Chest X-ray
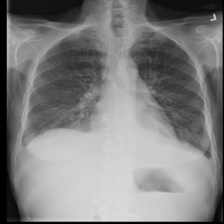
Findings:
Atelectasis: negative
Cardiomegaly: negative
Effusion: positive
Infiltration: negative
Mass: negative
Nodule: negative
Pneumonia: negative
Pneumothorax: negative
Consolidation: negative
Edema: negative
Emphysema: negative
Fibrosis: negative
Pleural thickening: negative
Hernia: negative